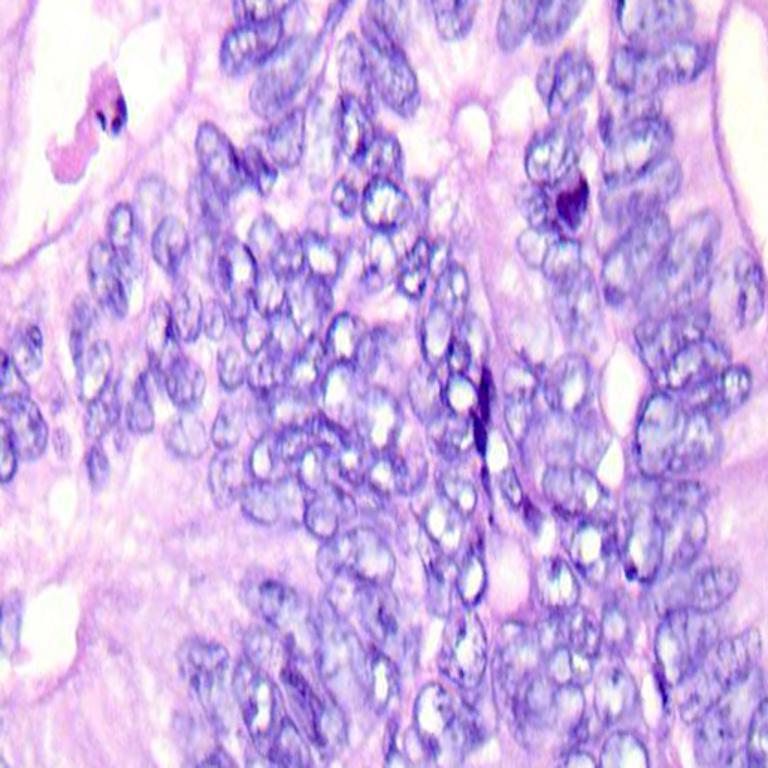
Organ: colon
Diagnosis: adenocarcinomas